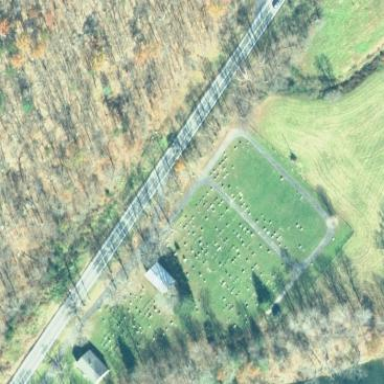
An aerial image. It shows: Cemetery.